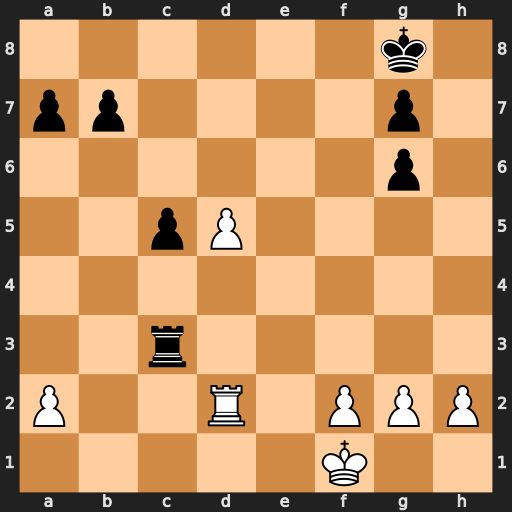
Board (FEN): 6k1/pp4p1/6p1/2pP4/8/2r5/P2R1PPP/5K2
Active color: w
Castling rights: -
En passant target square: -
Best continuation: d6 Kf7 d7 Rc1+ Ke2